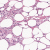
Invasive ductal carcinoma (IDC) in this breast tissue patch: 0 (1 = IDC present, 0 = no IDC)